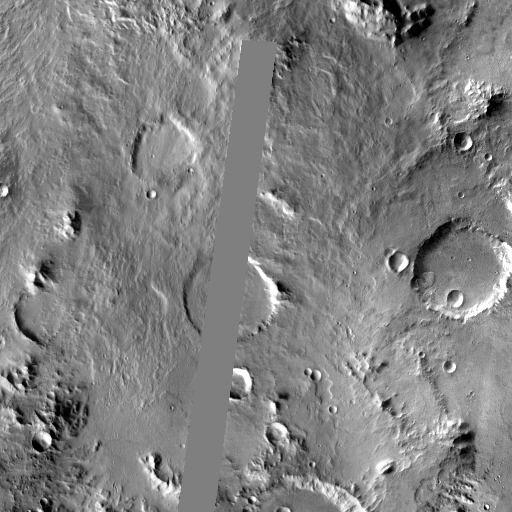
Crater classes present: Background, Other, Buried